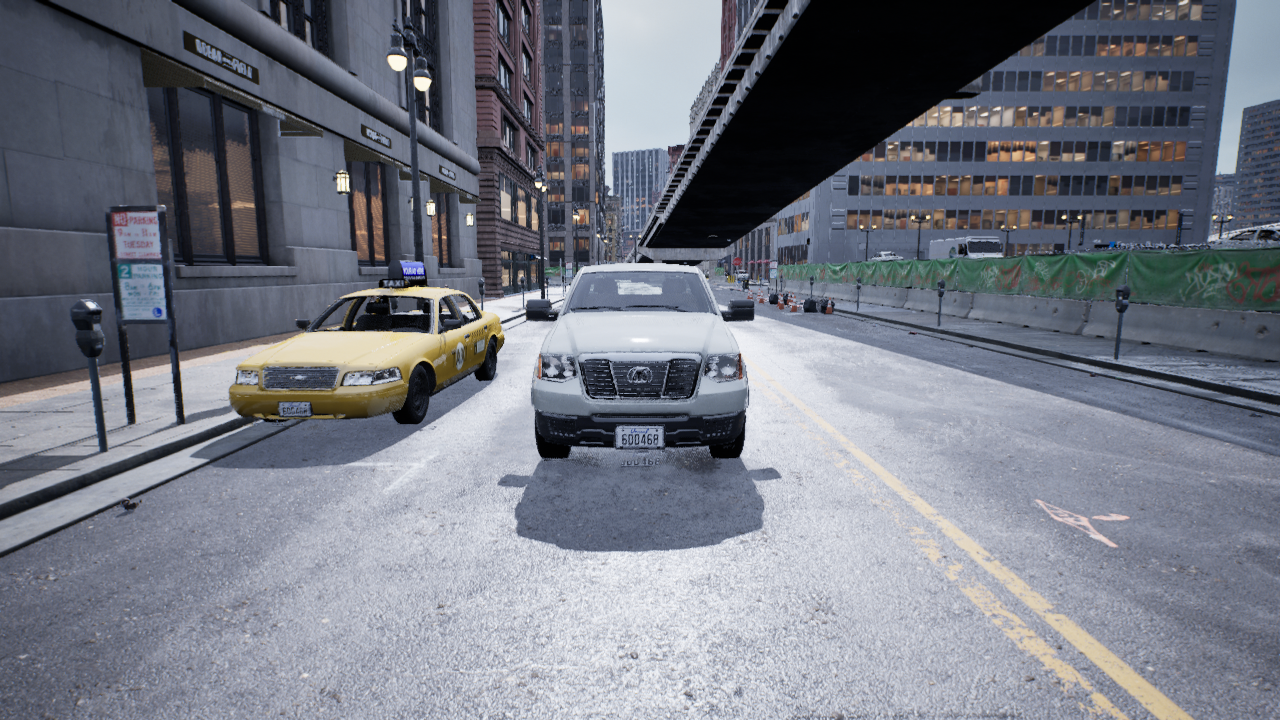
Venue: downtown
Lighting: overcast
Vehicle rig: pickup